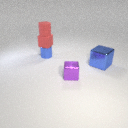
small blue metal cylinder below small red rubber cylinder